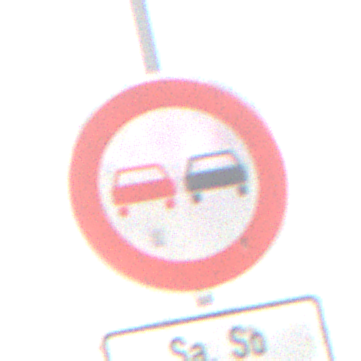
Verkehrszeichen: Ueberholverbot
Zusatzzeichen unten: ZeitangabenMitBeschraenkungAufWochentage9
Umgebung: Outdoor, Nature
Tageszeit: SunriseSunset
Wetter: PartlyCloudy
Licht: Natural
Jahreszeit: NotSpecified
Kontrast: MediumContrast